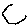
Label: hexagon